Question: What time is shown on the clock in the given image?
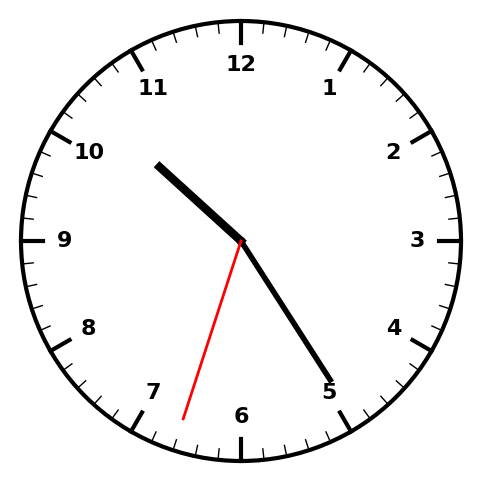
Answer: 10:24:33